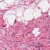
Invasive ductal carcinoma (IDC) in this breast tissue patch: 0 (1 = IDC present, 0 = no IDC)